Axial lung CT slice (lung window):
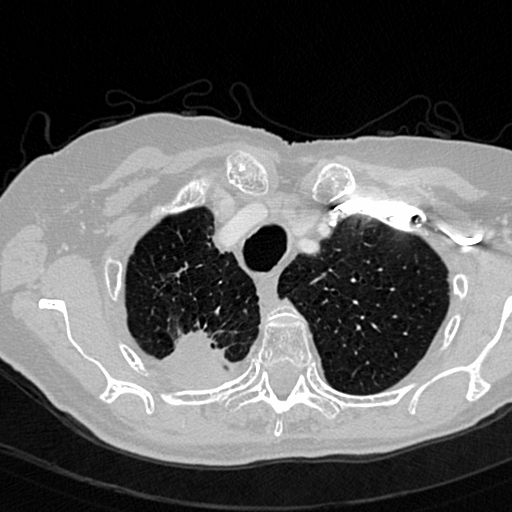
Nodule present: no